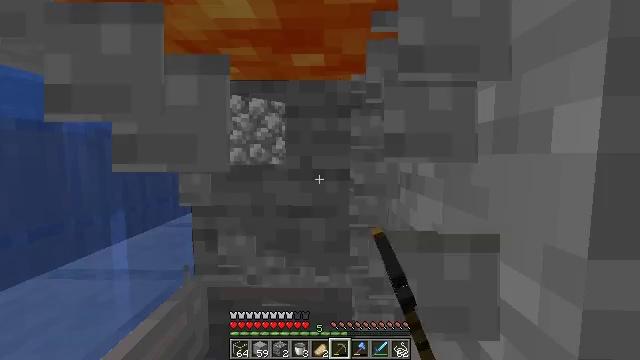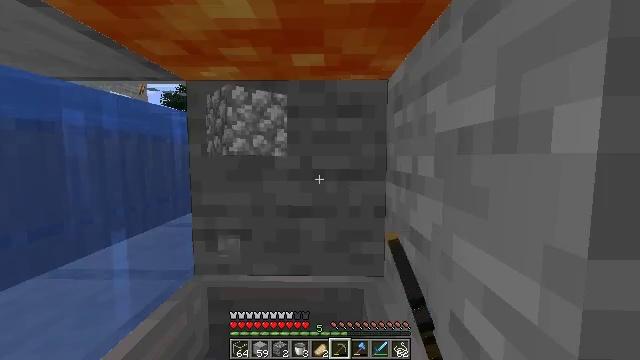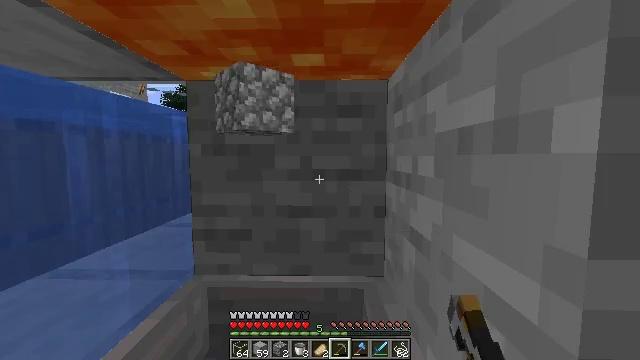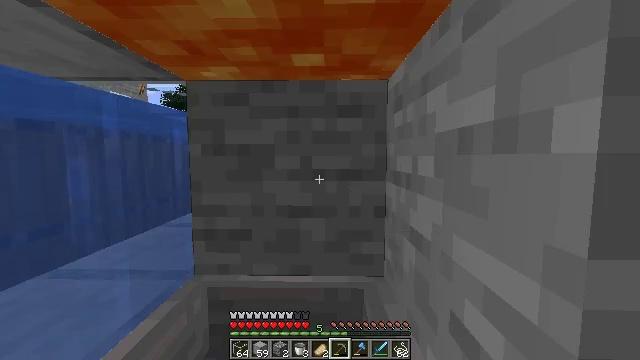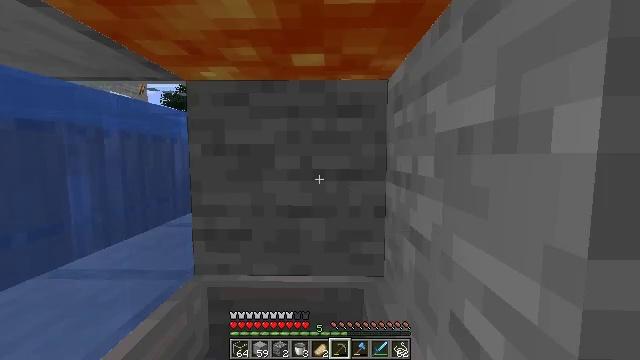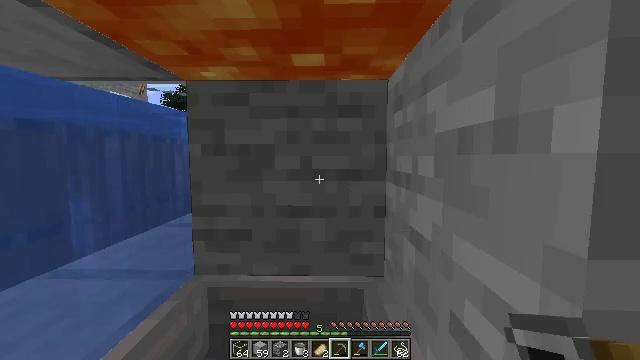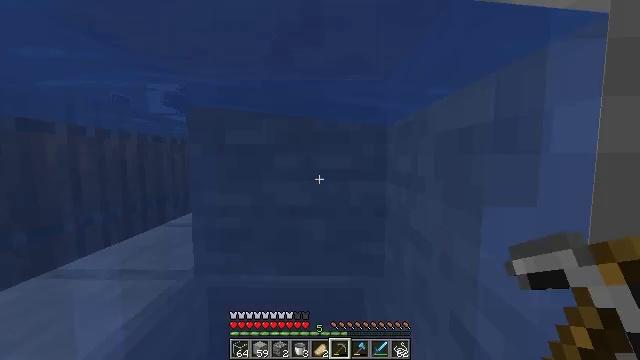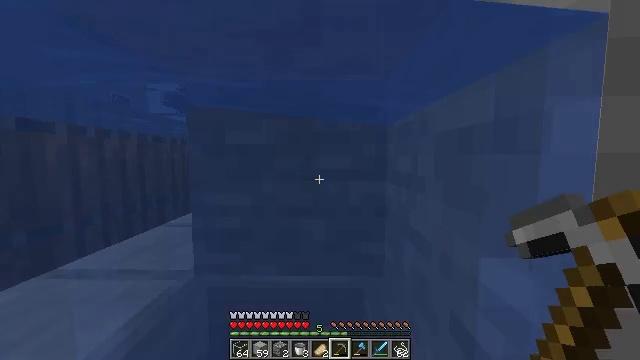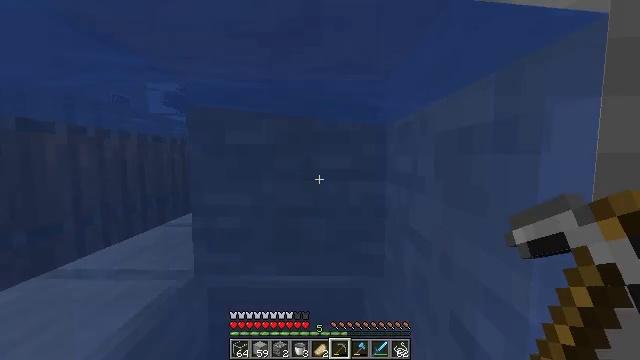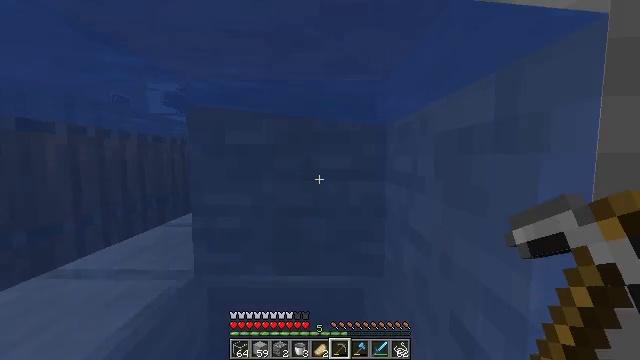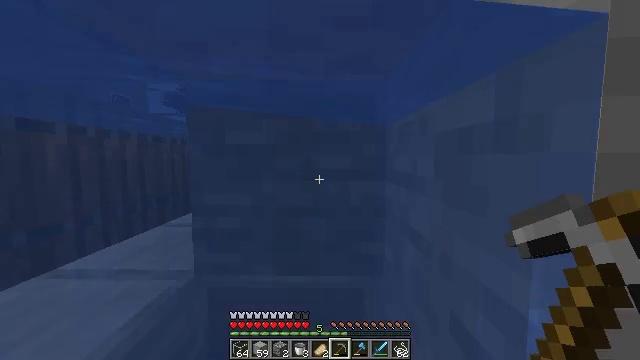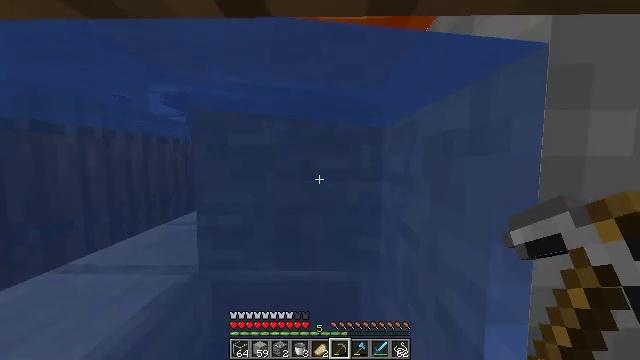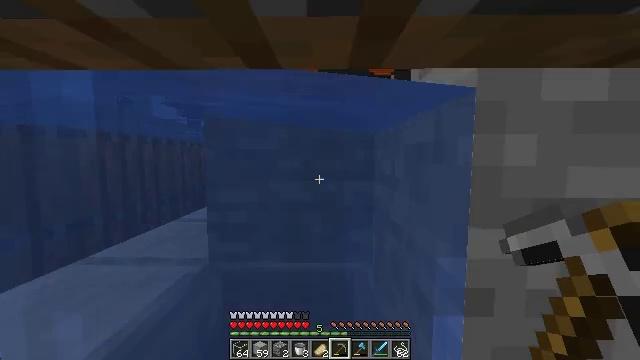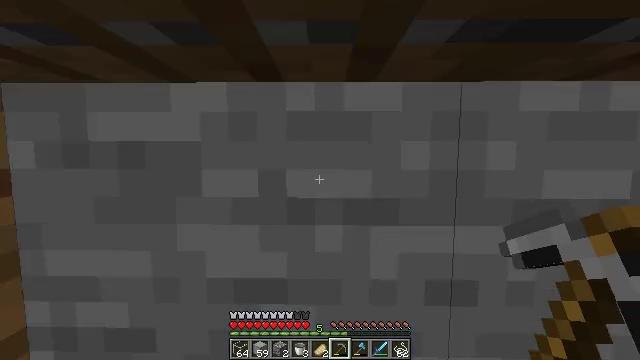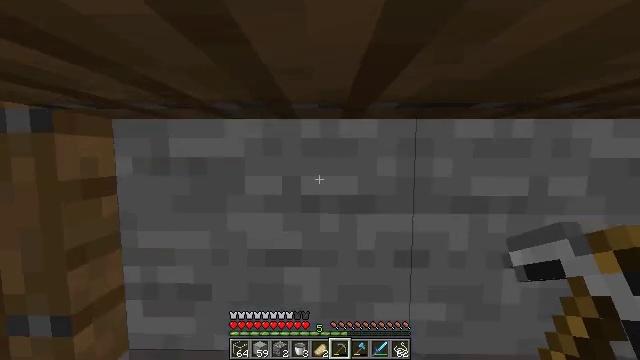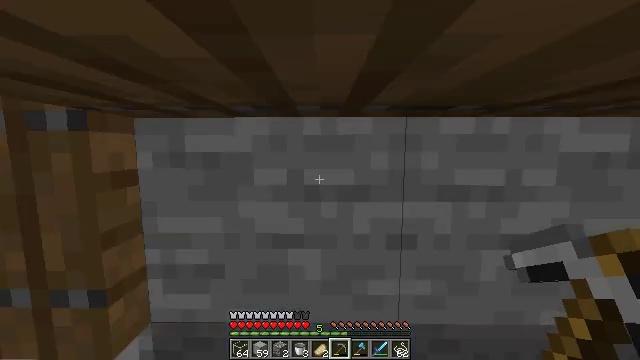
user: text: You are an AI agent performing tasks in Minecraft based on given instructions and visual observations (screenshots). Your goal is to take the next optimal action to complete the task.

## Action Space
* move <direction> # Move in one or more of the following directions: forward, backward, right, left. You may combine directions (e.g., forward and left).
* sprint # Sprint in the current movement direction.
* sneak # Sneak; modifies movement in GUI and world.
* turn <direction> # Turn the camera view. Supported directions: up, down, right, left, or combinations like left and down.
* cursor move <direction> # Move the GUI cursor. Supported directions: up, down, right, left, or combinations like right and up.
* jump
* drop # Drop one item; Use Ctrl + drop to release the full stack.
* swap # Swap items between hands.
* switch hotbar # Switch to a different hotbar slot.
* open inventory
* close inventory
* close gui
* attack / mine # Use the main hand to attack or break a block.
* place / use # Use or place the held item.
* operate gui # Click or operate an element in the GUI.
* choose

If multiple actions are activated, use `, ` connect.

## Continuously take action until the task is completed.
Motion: motion action
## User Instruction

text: Construct an observer at the crafting table.
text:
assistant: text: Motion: no_op
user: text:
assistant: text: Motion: no_op
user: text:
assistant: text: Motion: no_op
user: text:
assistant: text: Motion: no_op
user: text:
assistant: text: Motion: no_op
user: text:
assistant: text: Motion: no_op
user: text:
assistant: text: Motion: no_op
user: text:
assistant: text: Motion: no_op
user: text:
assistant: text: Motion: no_op
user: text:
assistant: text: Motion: no_op
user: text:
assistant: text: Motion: move back
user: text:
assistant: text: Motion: move back
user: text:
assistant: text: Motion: move back
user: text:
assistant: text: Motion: move back
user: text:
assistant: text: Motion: move back, turn down
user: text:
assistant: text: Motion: move back, turn down
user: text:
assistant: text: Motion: move back, turn down
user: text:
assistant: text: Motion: turn down
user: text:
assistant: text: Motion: turn down
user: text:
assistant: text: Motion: turn down
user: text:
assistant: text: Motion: turn down
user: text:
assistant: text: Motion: turn left and down
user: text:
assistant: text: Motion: turn down
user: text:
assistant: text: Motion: turn down
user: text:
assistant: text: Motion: no_op
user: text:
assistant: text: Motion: no_op
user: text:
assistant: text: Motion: no_op
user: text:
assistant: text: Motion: no_op
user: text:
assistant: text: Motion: use / place
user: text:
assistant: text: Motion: use / place